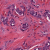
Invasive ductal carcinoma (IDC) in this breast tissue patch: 1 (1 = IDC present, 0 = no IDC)